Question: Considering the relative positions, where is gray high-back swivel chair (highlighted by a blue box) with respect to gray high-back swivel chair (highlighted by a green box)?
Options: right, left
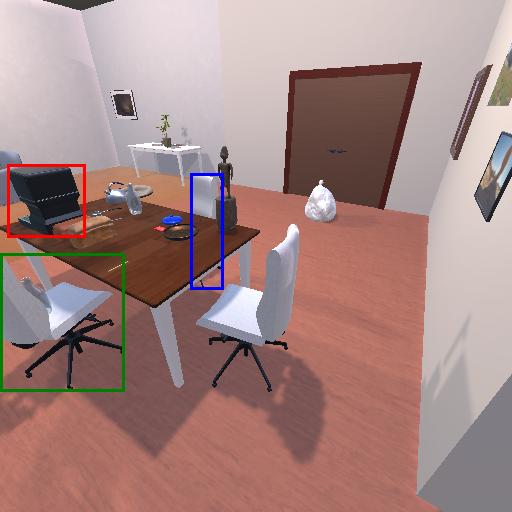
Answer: right